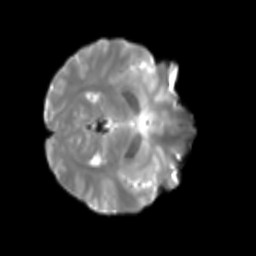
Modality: T2w
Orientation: axial
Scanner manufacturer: siemens
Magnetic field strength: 3 T
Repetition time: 4 s
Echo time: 0.0594 s